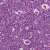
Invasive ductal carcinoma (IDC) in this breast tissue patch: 0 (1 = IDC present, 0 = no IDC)